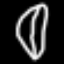
Label: leaf